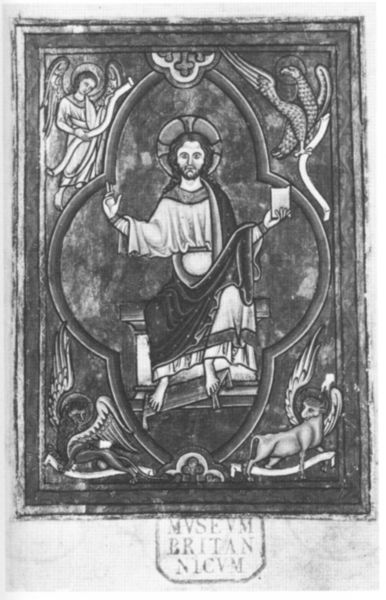
Titel: Einzelbflatt eines Psalters
Institution: London, British Library
Schlagwörter: adler, flügel, gott, hand, mann, vogel, weiß, sitzen, finger, grau, schwarz, stuhl, zeichnung, tier, tiere, malerei, ornament, bart, bibel, federn, rahmen, hände, kirche, gewand, sessel, sitzend, frontal, engel, füße, schrift, thron, tafel, inschrift, barfuss, truhe, buch, kreuz, religion, druck, schwarzweiß, stempel, pelikan, beten, fußbank, altar, ecken, heiligenschein, christus, jesus, mittelalter, segen, segnen, greif, löwe, fresko, erleuchtung, heilig, maria, ochse, stier, leier, drachen, verkündigung, mandorla, laier, glorie, verkündung, evangelium, evangelisten, evangeliar, weltenrichter, byzantinisch, evangelien, majestas domini, oche, greifsvogel